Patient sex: F
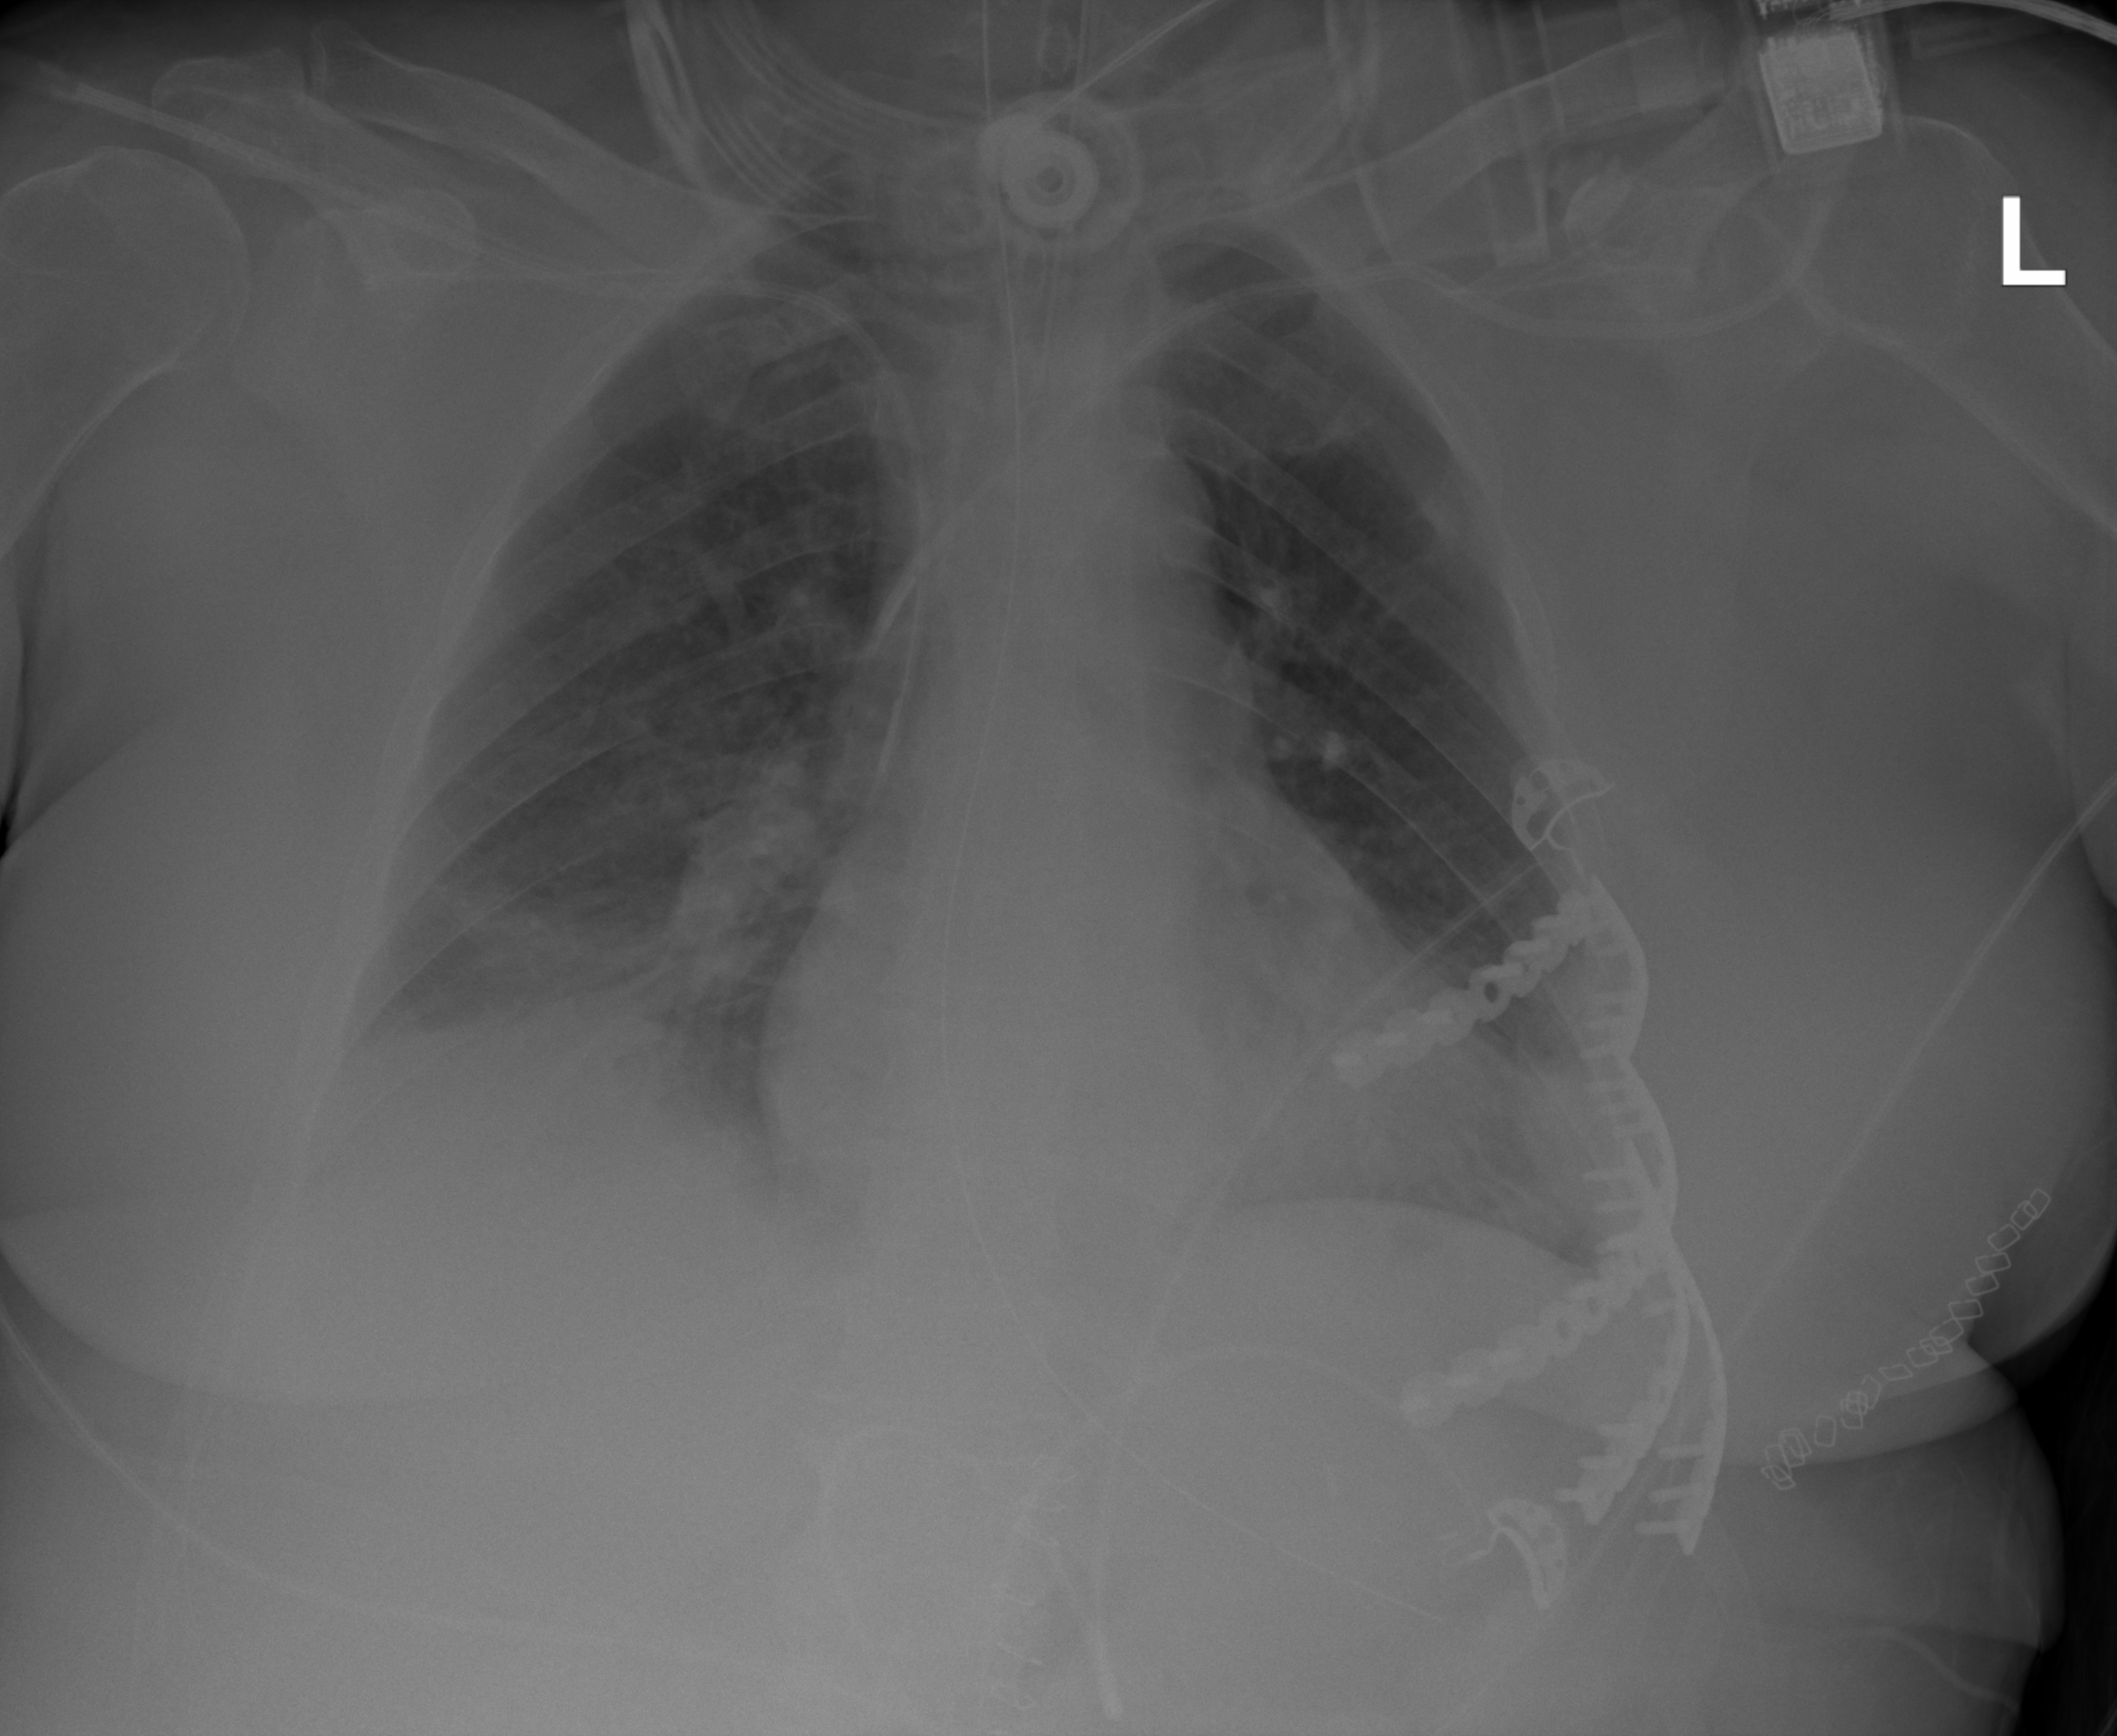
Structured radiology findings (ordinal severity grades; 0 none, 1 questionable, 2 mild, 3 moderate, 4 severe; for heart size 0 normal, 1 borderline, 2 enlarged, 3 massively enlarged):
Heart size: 2
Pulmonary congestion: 0
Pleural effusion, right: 2
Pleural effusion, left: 0
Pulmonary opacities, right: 2
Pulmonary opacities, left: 0
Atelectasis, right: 2
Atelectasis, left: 2